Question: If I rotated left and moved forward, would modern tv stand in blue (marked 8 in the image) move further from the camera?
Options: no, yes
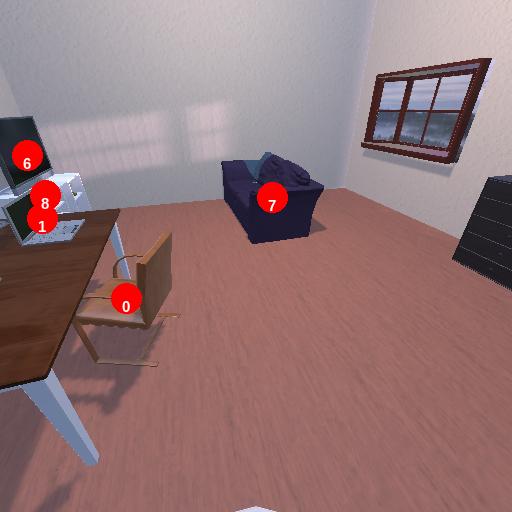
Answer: no